Question: I want to load a image in my program but i throughs an exception.
I tried to change the file-path but it doesn't change anything.
and I convert the image form a jpg to a png file, but nothing has changed

'''
public class Main extends Application {
static int WIDTH = 800;
static int HIGHT = 600;
private Player player;
final static Image back = new Image(Main.class.getResourceAsStream("src/images/background.png").toString());
@Override
public void start(Stage primaryStage) throws Exception{
final ImageView background = new ImageView(back);
final Group root = new Group();
primaryStage.setTitle("Hello World");
primaryStage.setScene(new Scene(root, WIDTH, HIGHT));
primaryStage.show();
}
public static void main(String[] args) {
launch(args);
}
}
'''
The Exceptions
'''
Exception in thread "main" java.lang.ExceptionInInitializerError
at java.lang.Class.forName0(Native Method)
at java.lang.Class.forName(Class.java:260)
at com.intellij.rt.execution.application.AppMain.main(AppMain.java:122)Caused by: java.lang.NullPointerException
at sample.game.Main.<clinit>(Main.java:21)
... 3 more
'''
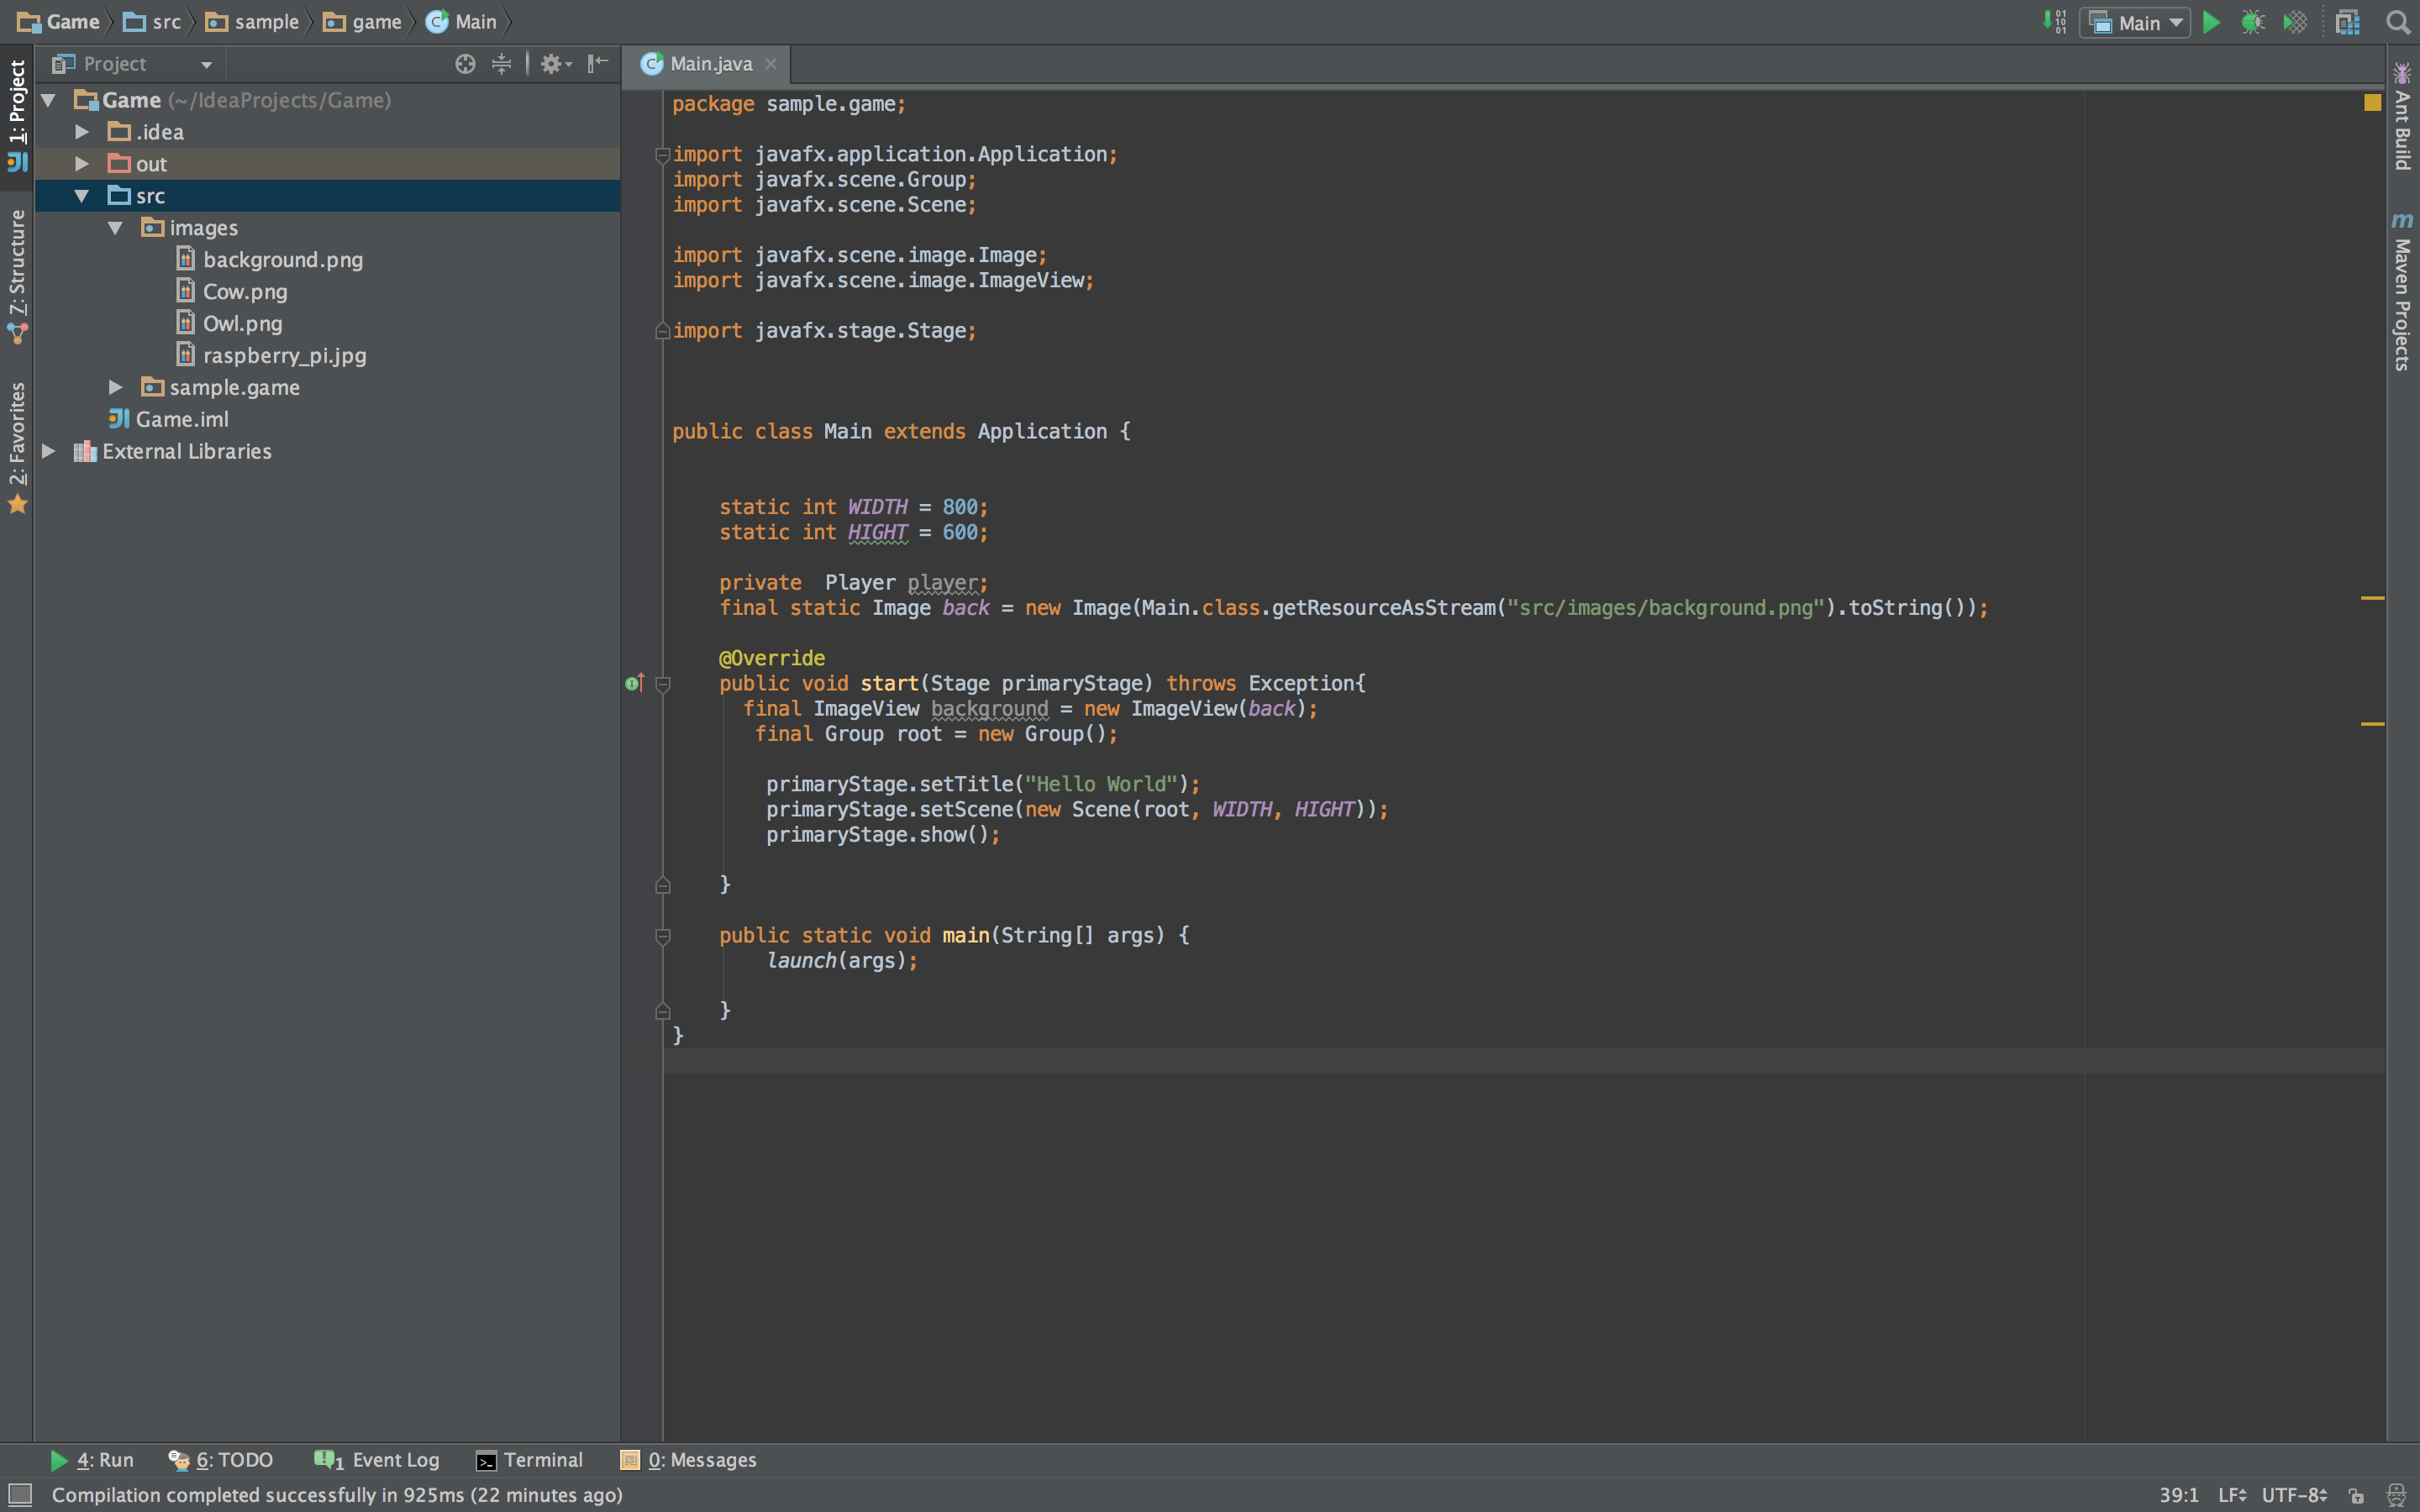
Answer: Try using:
'''
final static Image back = new Image("/images/background.png");
'''
You can directly use :
'''
ImageView imageView = new ImageView("/images/background.png");
'''
Just make sure the image is located in a folder which is on the 'classpath' or 'buildpath', whatever you wanna call it.